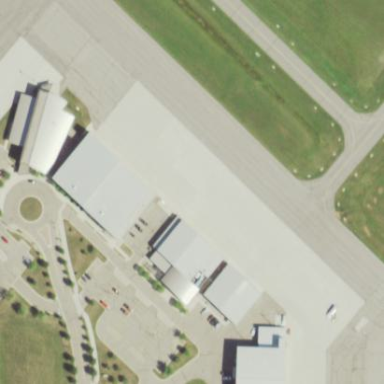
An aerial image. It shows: Apron at the airport.